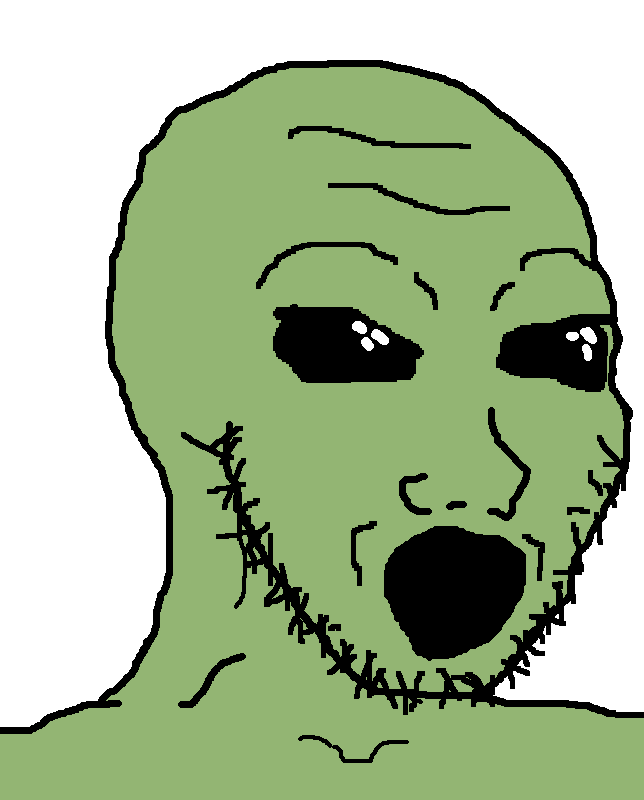
Label: 5_Alien